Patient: sex M, age 57
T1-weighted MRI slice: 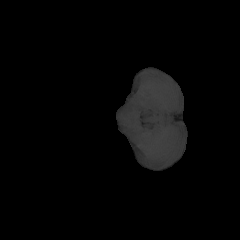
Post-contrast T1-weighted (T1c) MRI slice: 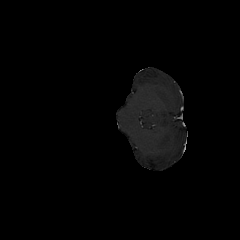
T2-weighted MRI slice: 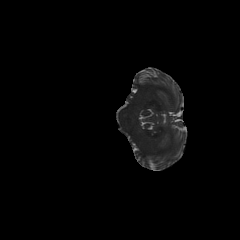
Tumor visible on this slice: no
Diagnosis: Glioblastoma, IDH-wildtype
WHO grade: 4